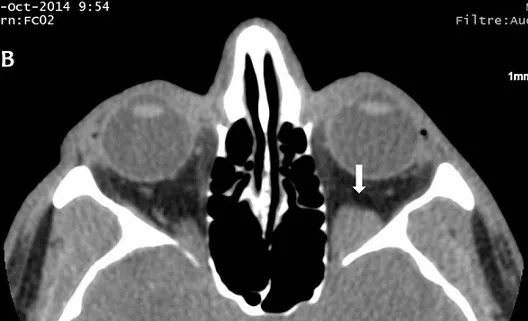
Note the volume increase of the mass in prone position. Arrow).
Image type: radiology (ct)